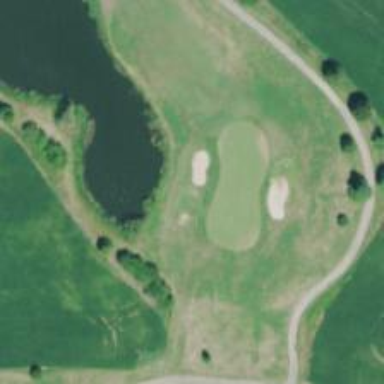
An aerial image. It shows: View of golf hole.